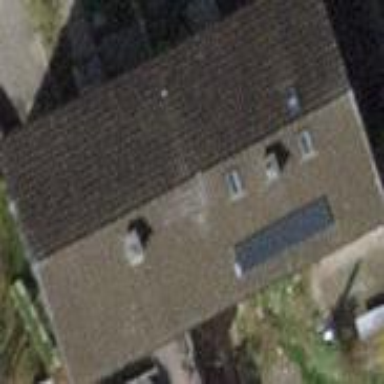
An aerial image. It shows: Terrace building with gabled roof.